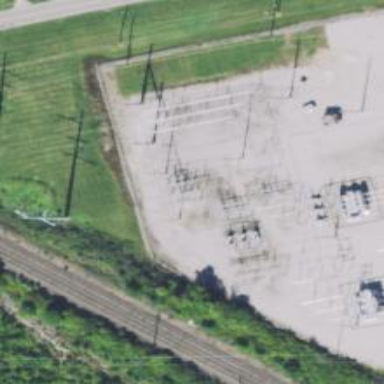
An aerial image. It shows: Switch used for power control.